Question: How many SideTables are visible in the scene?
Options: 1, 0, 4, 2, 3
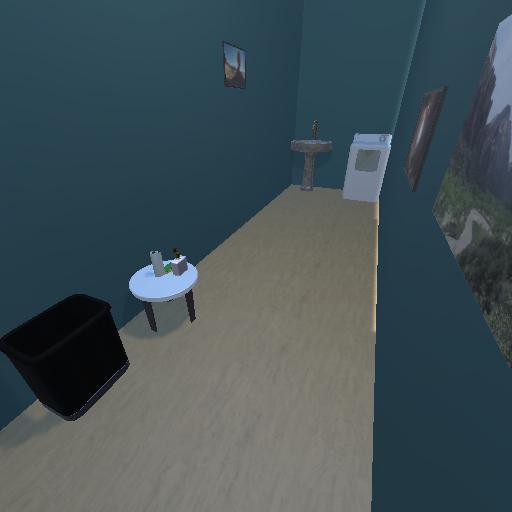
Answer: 1